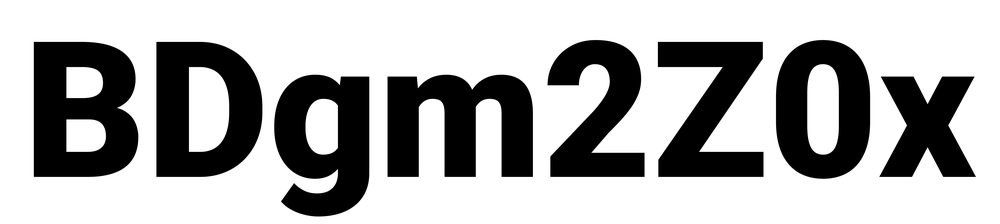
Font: Roboto_Black